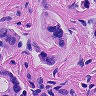
Metastatic tissue present: yes